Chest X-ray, PA view. Patient: 47 years old, sex F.
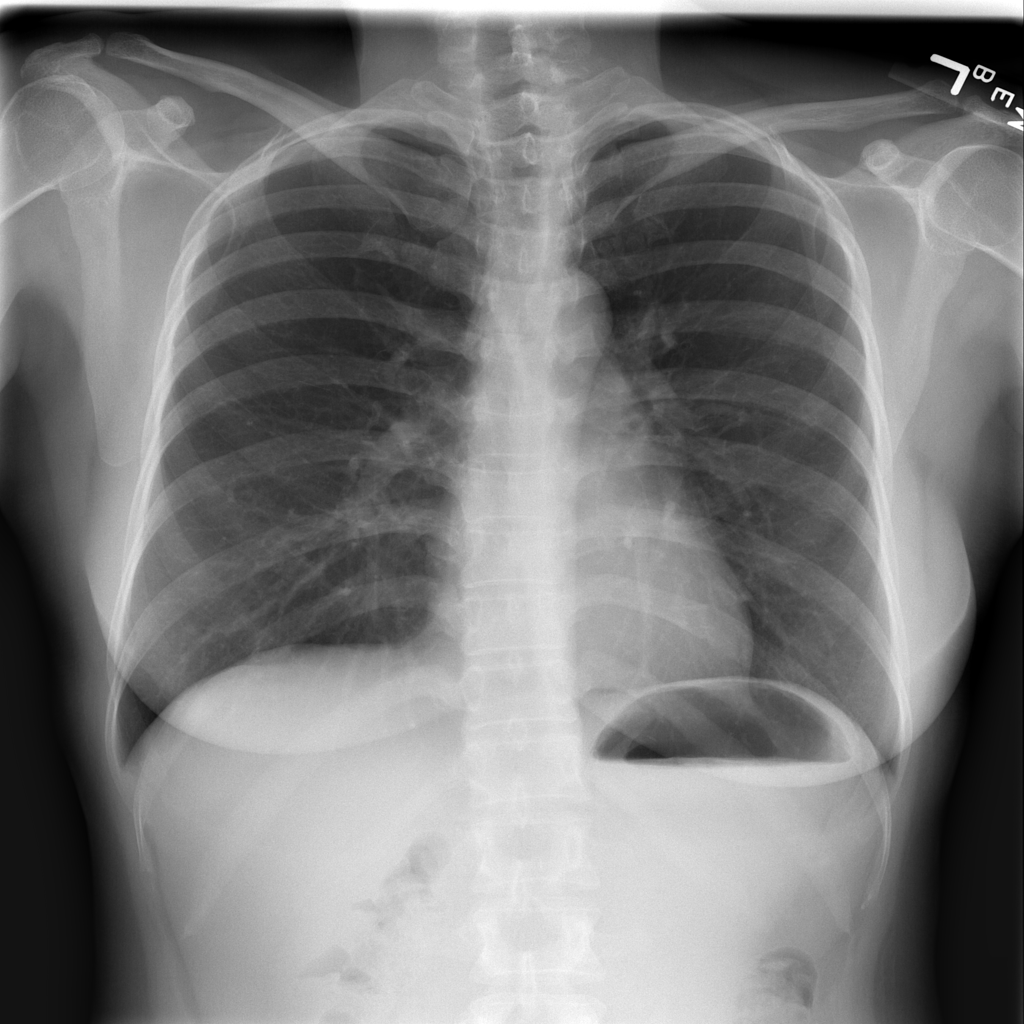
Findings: No Finding